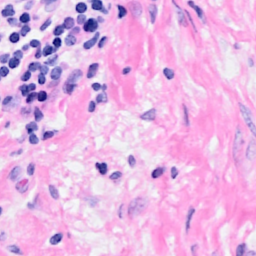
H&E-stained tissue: Breast